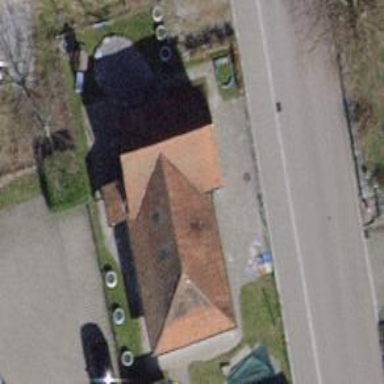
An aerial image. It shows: Kindergarten building.